Question:
to do this I have to refresh the page? if so then I have to keep all the user entered details.
Any simple elegant solution please?
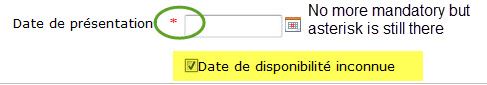
Answer: Assuming you have a span that contains the asterisk, you can simply use JQuery to clear the text when the checkbox is cleared.
'''
$("#idOfCheckbox").click(function() {
if(this.is(':checked') == true) {
$("#idOfAsterisk").text("");
}
});
'''